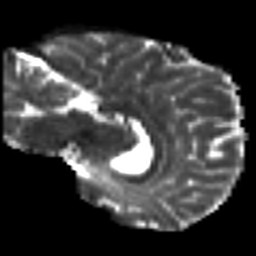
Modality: T2w
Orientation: sagittal
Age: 36
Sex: female
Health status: healthy
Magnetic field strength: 3 T
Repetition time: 8.4 s
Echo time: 0.0926 s